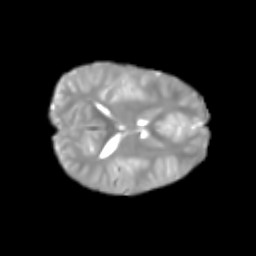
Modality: T2w
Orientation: axial
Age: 6
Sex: male
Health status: healthy